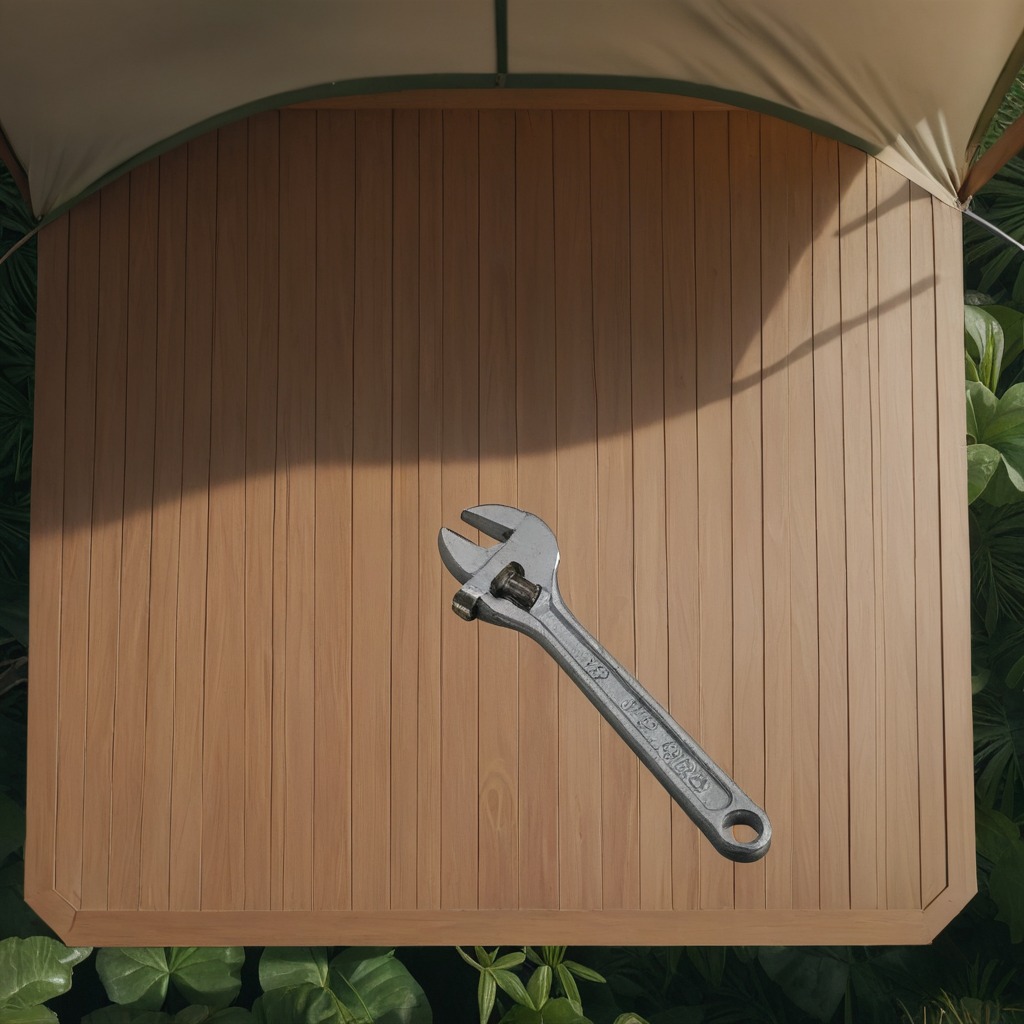
An wrench is lying on a wooden table inside a jungle field workshop tent.